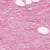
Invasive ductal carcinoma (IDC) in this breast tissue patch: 0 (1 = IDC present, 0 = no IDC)